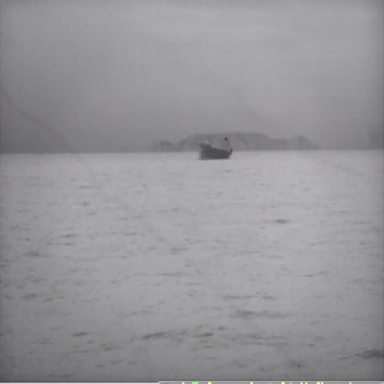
There is a liner in the infrared image.